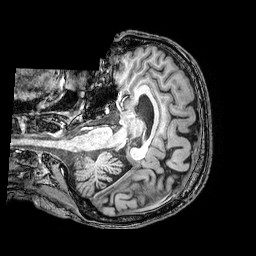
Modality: T1w
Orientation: axial
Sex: male
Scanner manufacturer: philips
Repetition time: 0.008174 s
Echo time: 0.00376 s